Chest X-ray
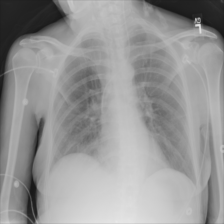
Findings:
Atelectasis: negative
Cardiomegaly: negative
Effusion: negative
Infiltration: negative
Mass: negative
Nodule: negative
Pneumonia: negative
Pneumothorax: negative
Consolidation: negative
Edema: negative
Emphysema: negative
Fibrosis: negative
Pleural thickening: negative
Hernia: negative